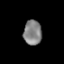
Tissue: lung
Cell type: T cells
Senescence score: 0.2386
Nuclear area (px): 442
Mean DAPI intensity: 129.753